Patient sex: M
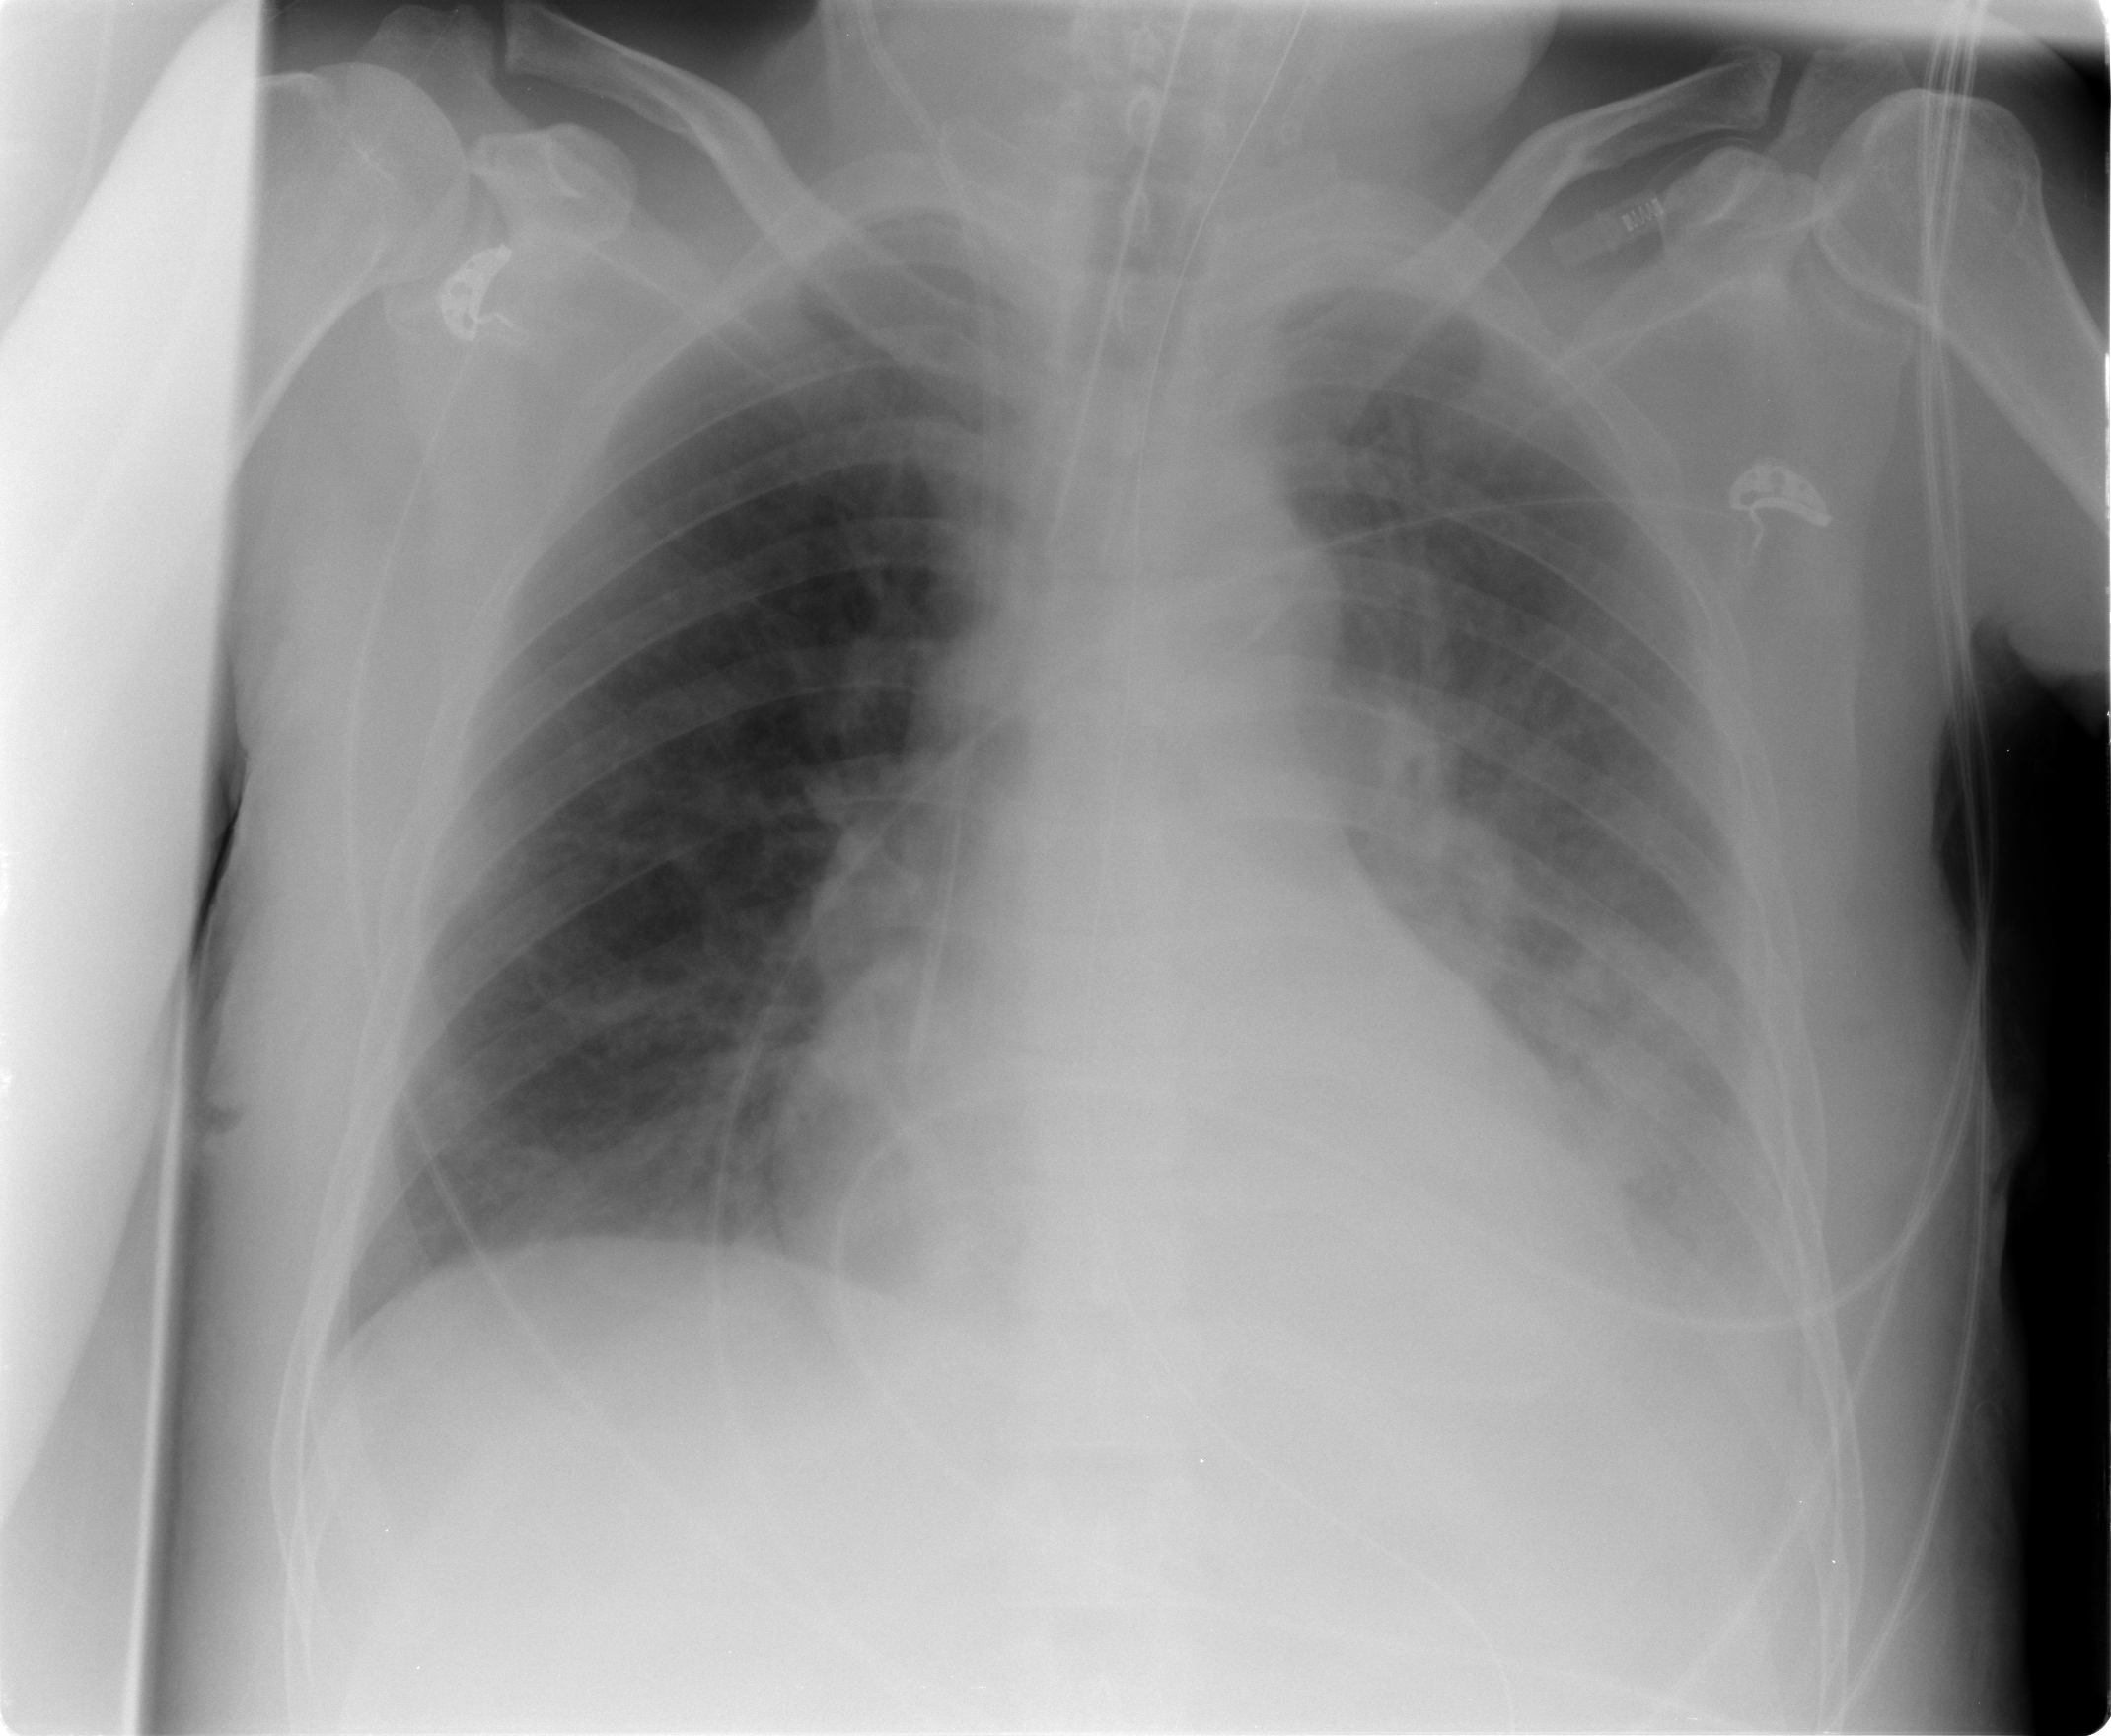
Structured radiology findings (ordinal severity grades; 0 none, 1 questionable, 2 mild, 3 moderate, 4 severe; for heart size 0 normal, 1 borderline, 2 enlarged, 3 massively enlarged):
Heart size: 1
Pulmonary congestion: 2
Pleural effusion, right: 0
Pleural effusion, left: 2
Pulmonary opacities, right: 1
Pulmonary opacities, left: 3
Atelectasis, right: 1
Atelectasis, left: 2